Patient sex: F
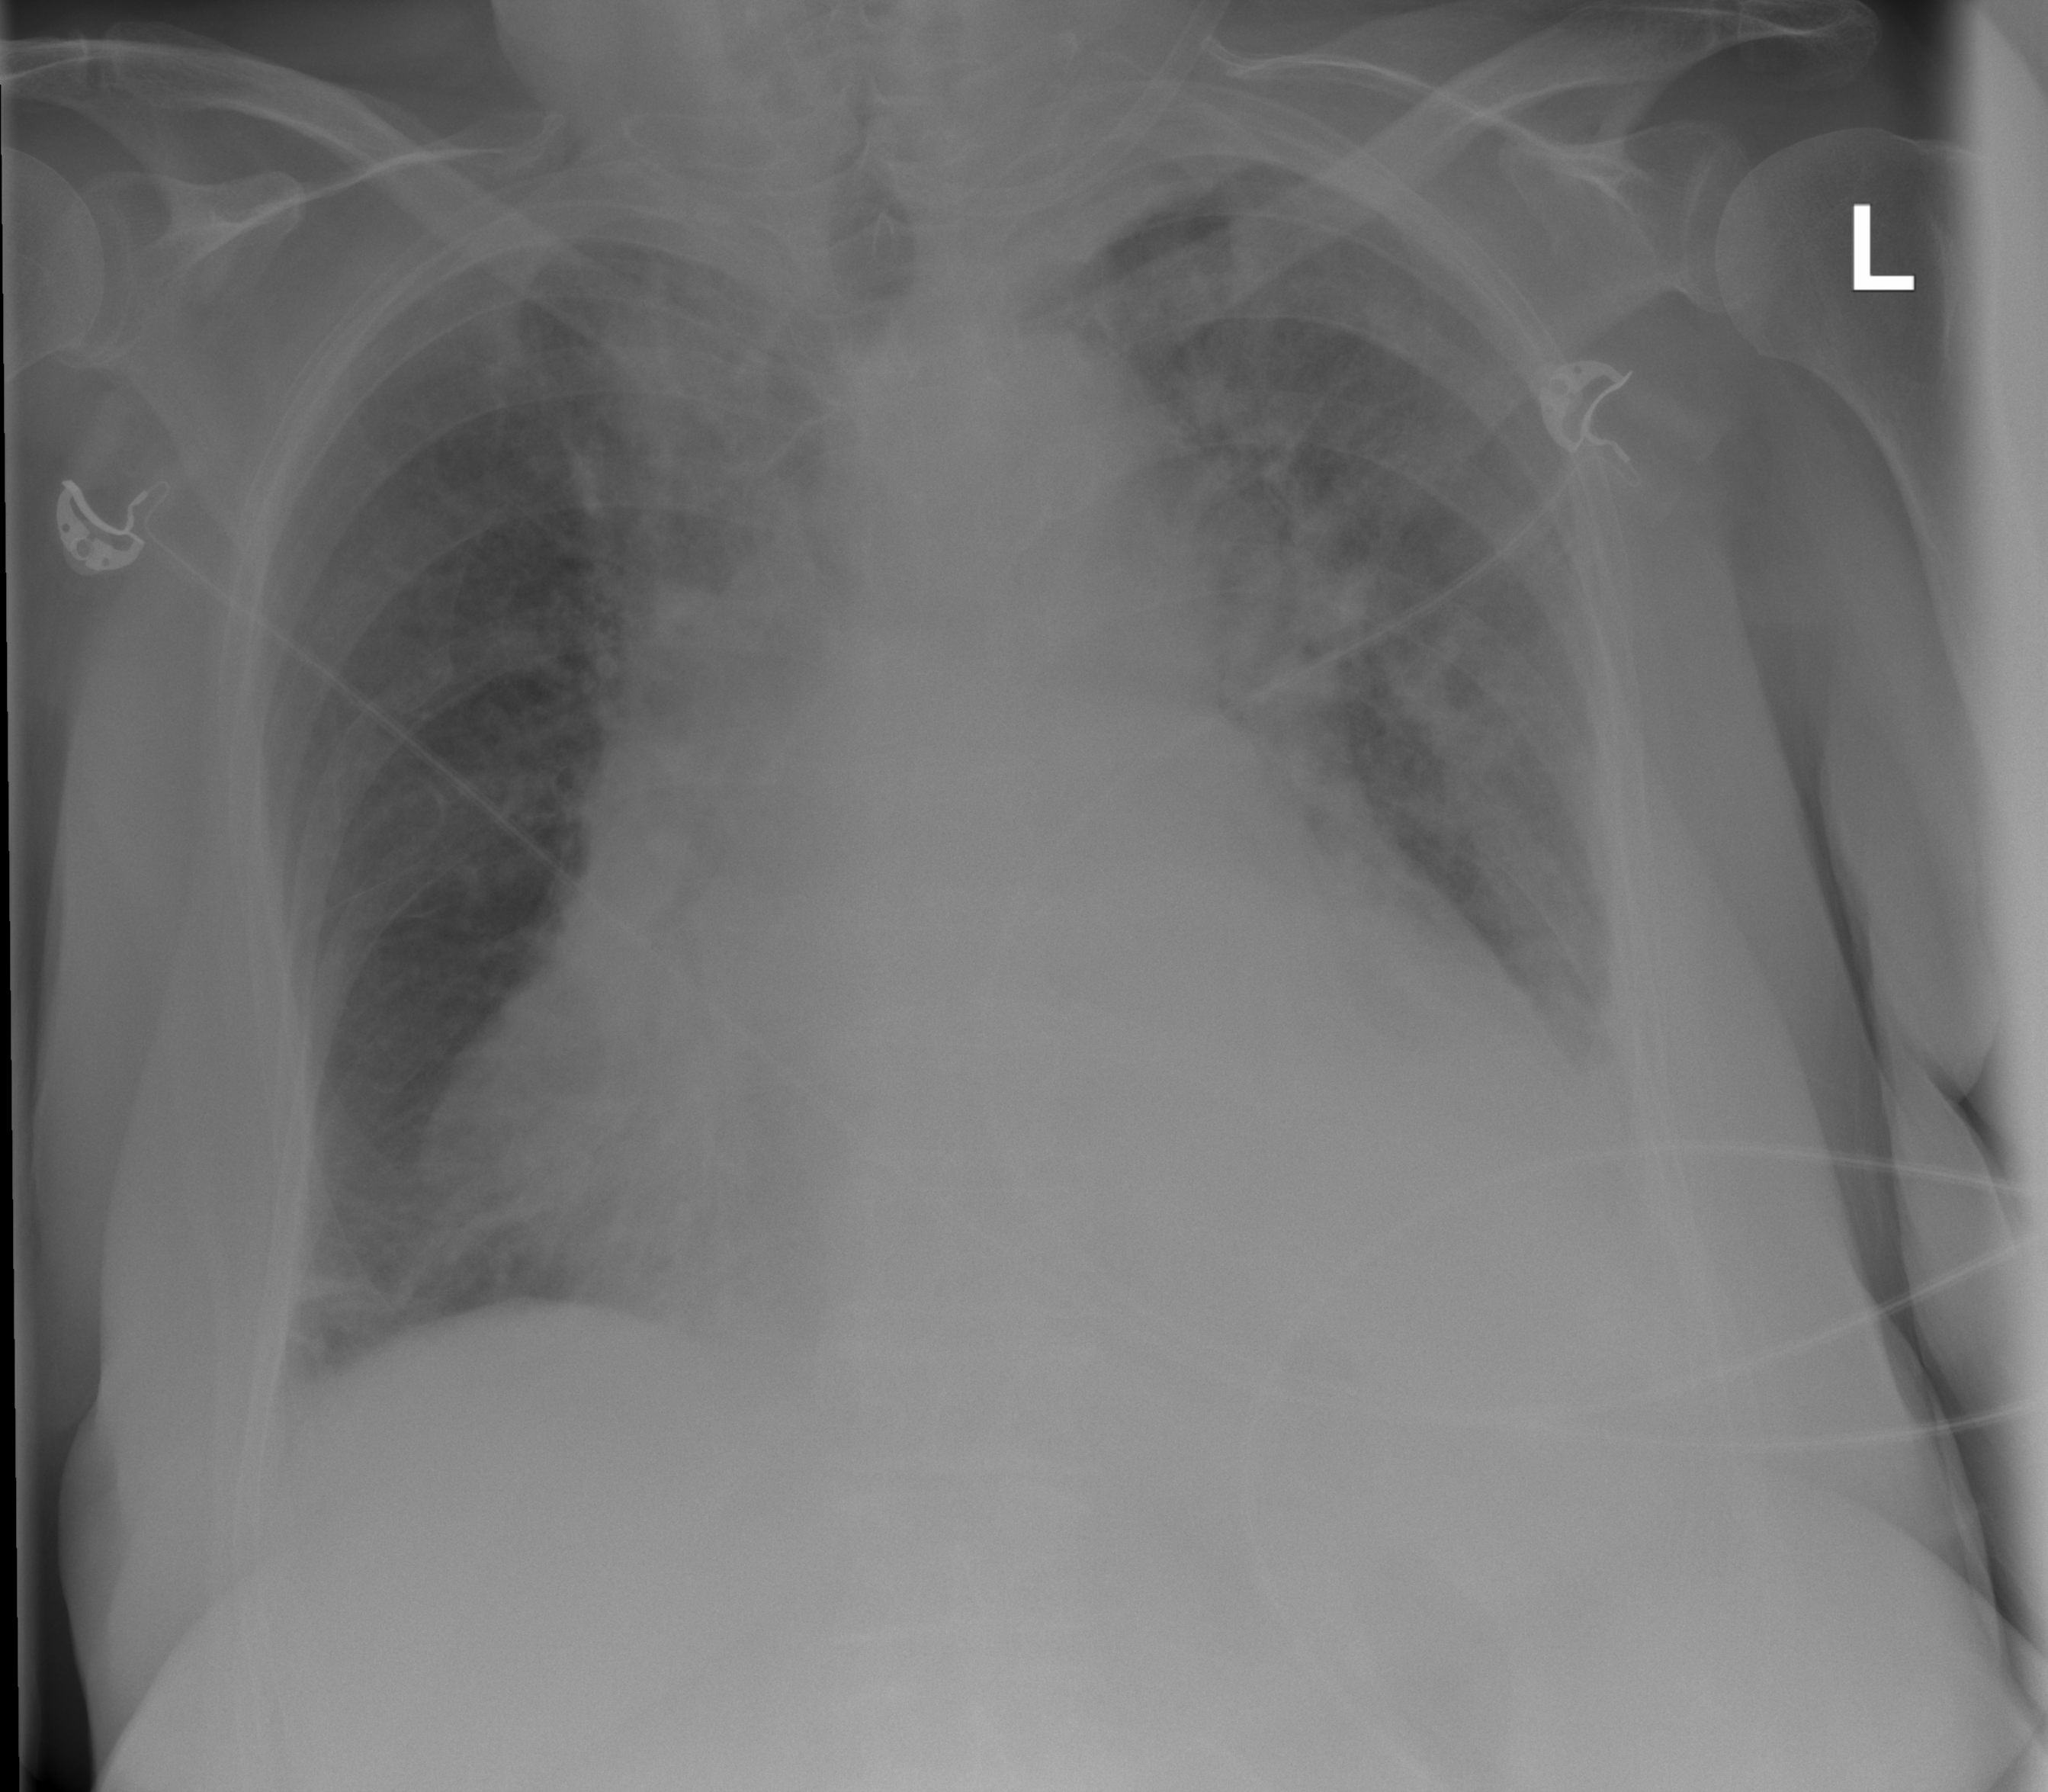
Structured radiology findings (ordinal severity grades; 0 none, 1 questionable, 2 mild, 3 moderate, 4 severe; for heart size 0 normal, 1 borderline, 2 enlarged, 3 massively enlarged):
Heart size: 2
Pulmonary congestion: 0
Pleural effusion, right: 1
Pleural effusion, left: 2
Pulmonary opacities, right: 0
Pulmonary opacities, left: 2
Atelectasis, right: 2
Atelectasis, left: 0